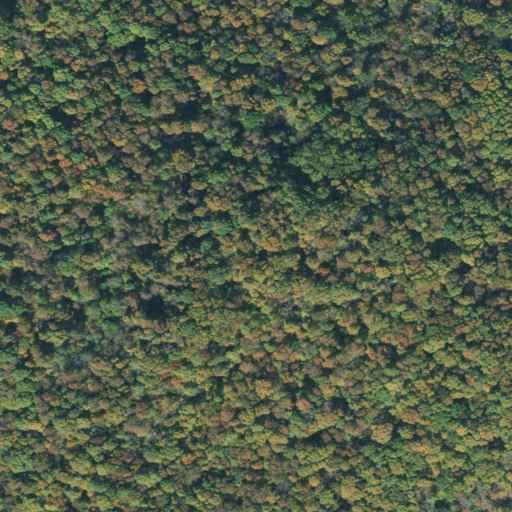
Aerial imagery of mountain in Tennessee named High Top containing only deciduous forest